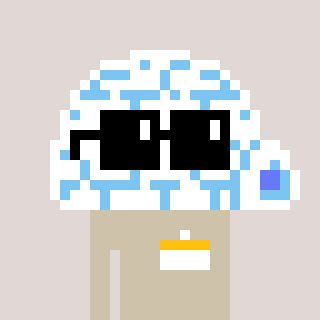
a pixel art character with square black sunglasses, a igloo-shaped head and a bege-colored body on a warm background